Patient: sex M, age 57
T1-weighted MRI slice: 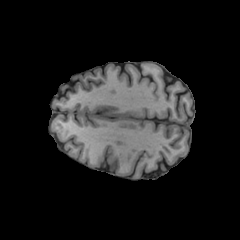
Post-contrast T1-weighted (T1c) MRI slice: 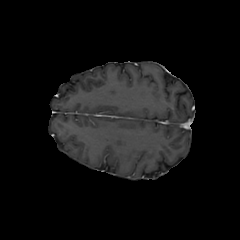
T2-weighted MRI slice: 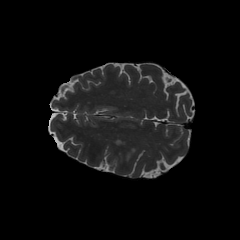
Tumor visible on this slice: yes
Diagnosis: Astrocytoma, IDH-wildtype
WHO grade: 2